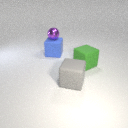
small purple metal sphere above large blue rubber cube